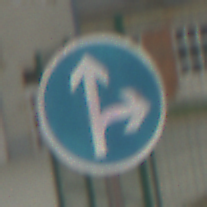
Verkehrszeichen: VorgeschriebeneFahrtrichtungGeradeausOderRechts
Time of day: MorningAfternoon
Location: Outdoor (Suburban)
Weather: PartlyCloudy
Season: NotSpecified
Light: Natural